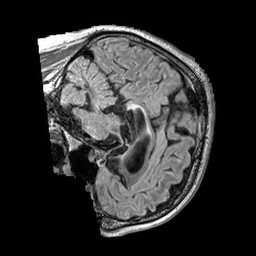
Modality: FLAIR
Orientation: sagittal
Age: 51
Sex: male
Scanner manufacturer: siemens
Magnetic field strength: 3 T
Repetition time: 5 s
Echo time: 0.387 s